Question: Given the following four-coloring problem graph, where part of the region has been pre-colored, how many coloring combinations are there for the remaining region?
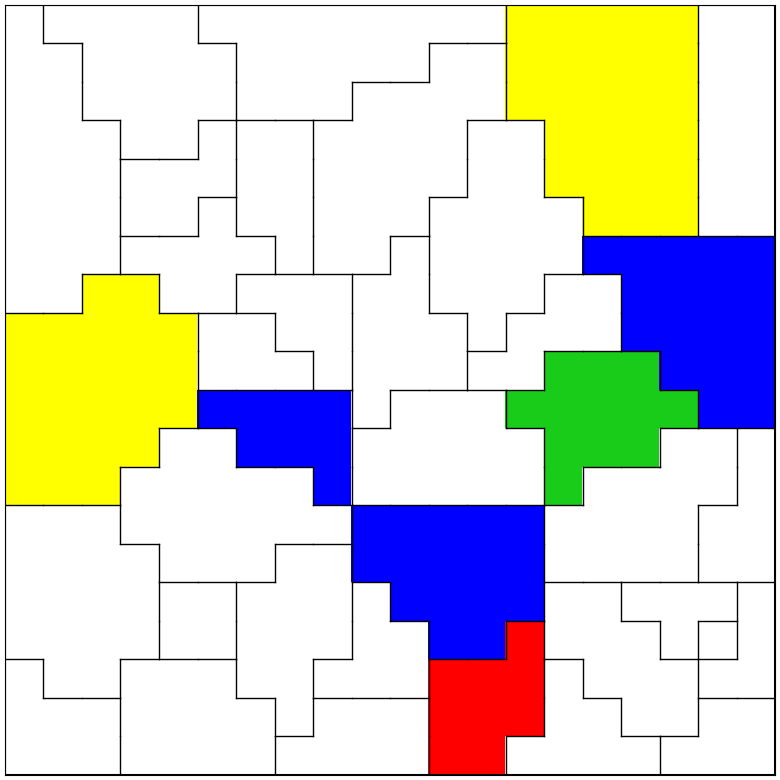
Answer: 260832